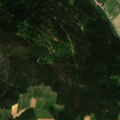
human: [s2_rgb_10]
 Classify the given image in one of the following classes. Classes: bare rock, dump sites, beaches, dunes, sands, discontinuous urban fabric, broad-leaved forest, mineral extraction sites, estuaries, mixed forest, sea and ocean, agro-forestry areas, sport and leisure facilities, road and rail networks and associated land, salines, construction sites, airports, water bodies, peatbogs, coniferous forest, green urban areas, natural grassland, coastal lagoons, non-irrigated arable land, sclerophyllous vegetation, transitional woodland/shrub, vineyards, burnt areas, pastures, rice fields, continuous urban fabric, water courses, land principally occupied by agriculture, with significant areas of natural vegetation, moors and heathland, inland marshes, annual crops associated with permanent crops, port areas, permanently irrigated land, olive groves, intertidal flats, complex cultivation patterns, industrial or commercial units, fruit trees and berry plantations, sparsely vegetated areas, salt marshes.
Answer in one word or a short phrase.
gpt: non-irrigated arable land, complex cultivation patterns, land principally occupied by agriculture, with significant areas of natural vegetation, coniferous forest